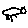
Label: cat